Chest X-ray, PA view. Patient: 46 years old, sex M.
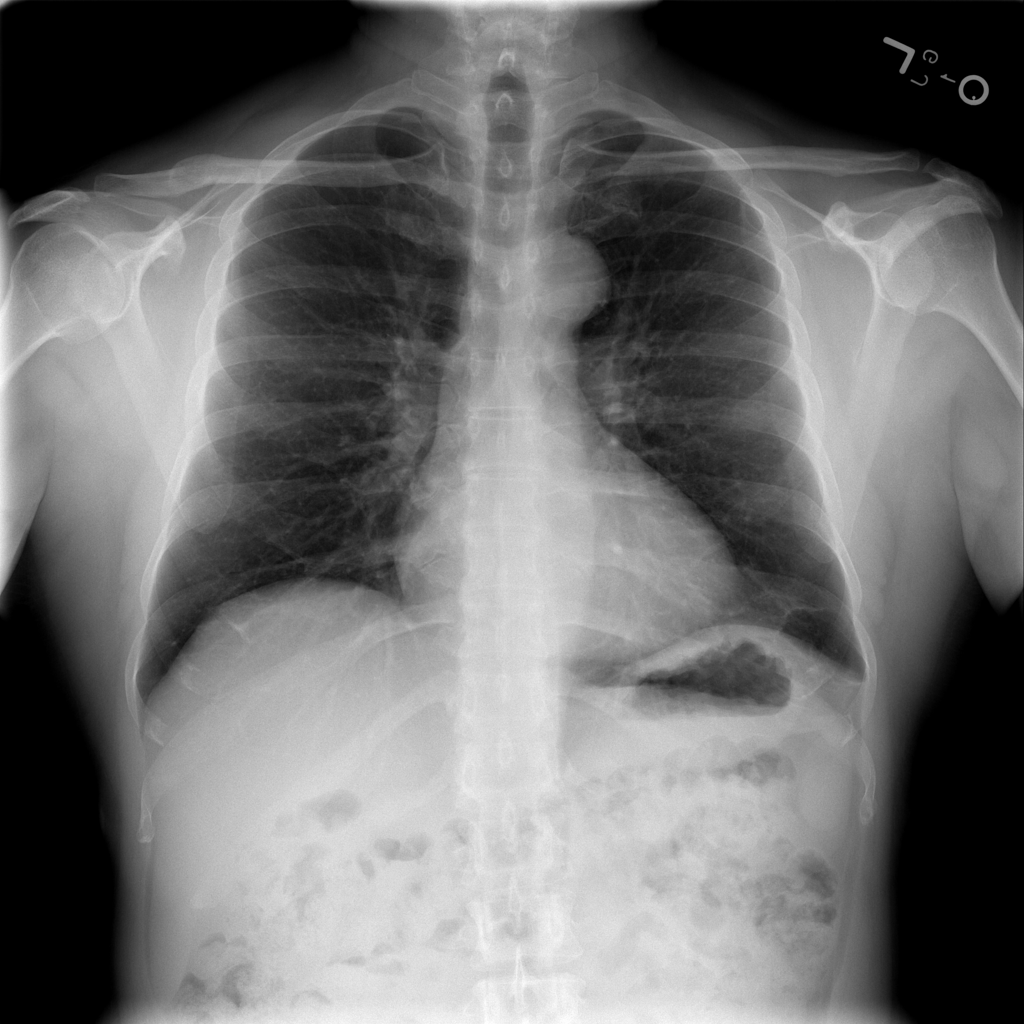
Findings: No Finding